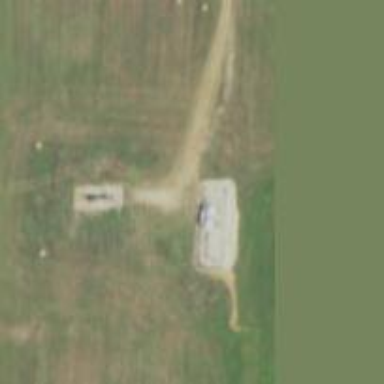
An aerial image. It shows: Storage tank with man-made structure.